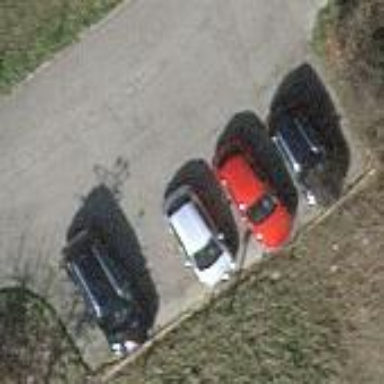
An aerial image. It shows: Parking area.